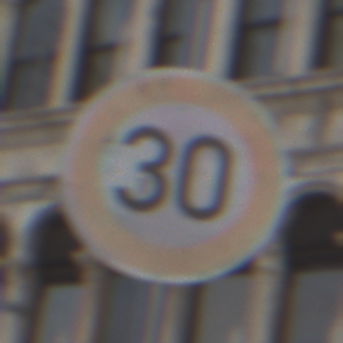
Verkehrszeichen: Geschwindigkeit30
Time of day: SunriseSunset
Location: Outdoor (Urban)
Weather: PartlyCloudy
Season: NotSpecified
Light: Natural